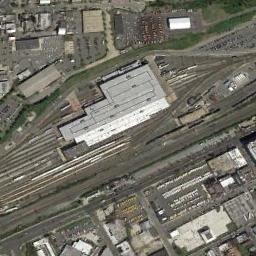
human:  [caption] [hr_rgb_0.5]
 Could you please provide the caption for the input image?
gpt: There is a railway station in the crowded city .

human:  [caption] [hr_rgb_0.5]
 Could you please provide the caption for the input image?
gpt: The railway station has some railways and a big white building and lots of other buildings are next to the railway station .

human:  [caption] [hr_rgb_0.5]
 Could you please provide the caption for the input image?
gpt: The railway station is on the bare land next to some buildings .

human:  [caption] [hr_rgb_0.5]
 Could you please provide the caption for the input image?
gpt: Many buildings of different shapes and sizes are beside the railway station .

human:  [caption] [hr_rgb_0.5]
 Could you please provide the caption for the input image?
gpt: There are some buildings near the gray railway station .